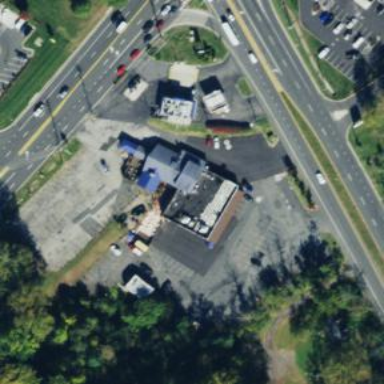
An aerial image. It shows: Restaurant in building.